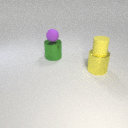
large green metal cylinder below small purple rubber sphere